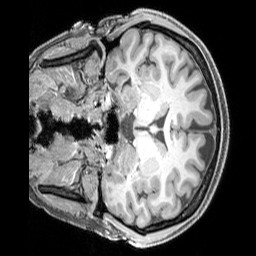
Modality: T1w
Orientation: coronal
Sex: female
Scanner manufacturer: siemens
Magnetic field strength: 3 T
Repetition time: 2.3 s
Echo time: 0.00226 s